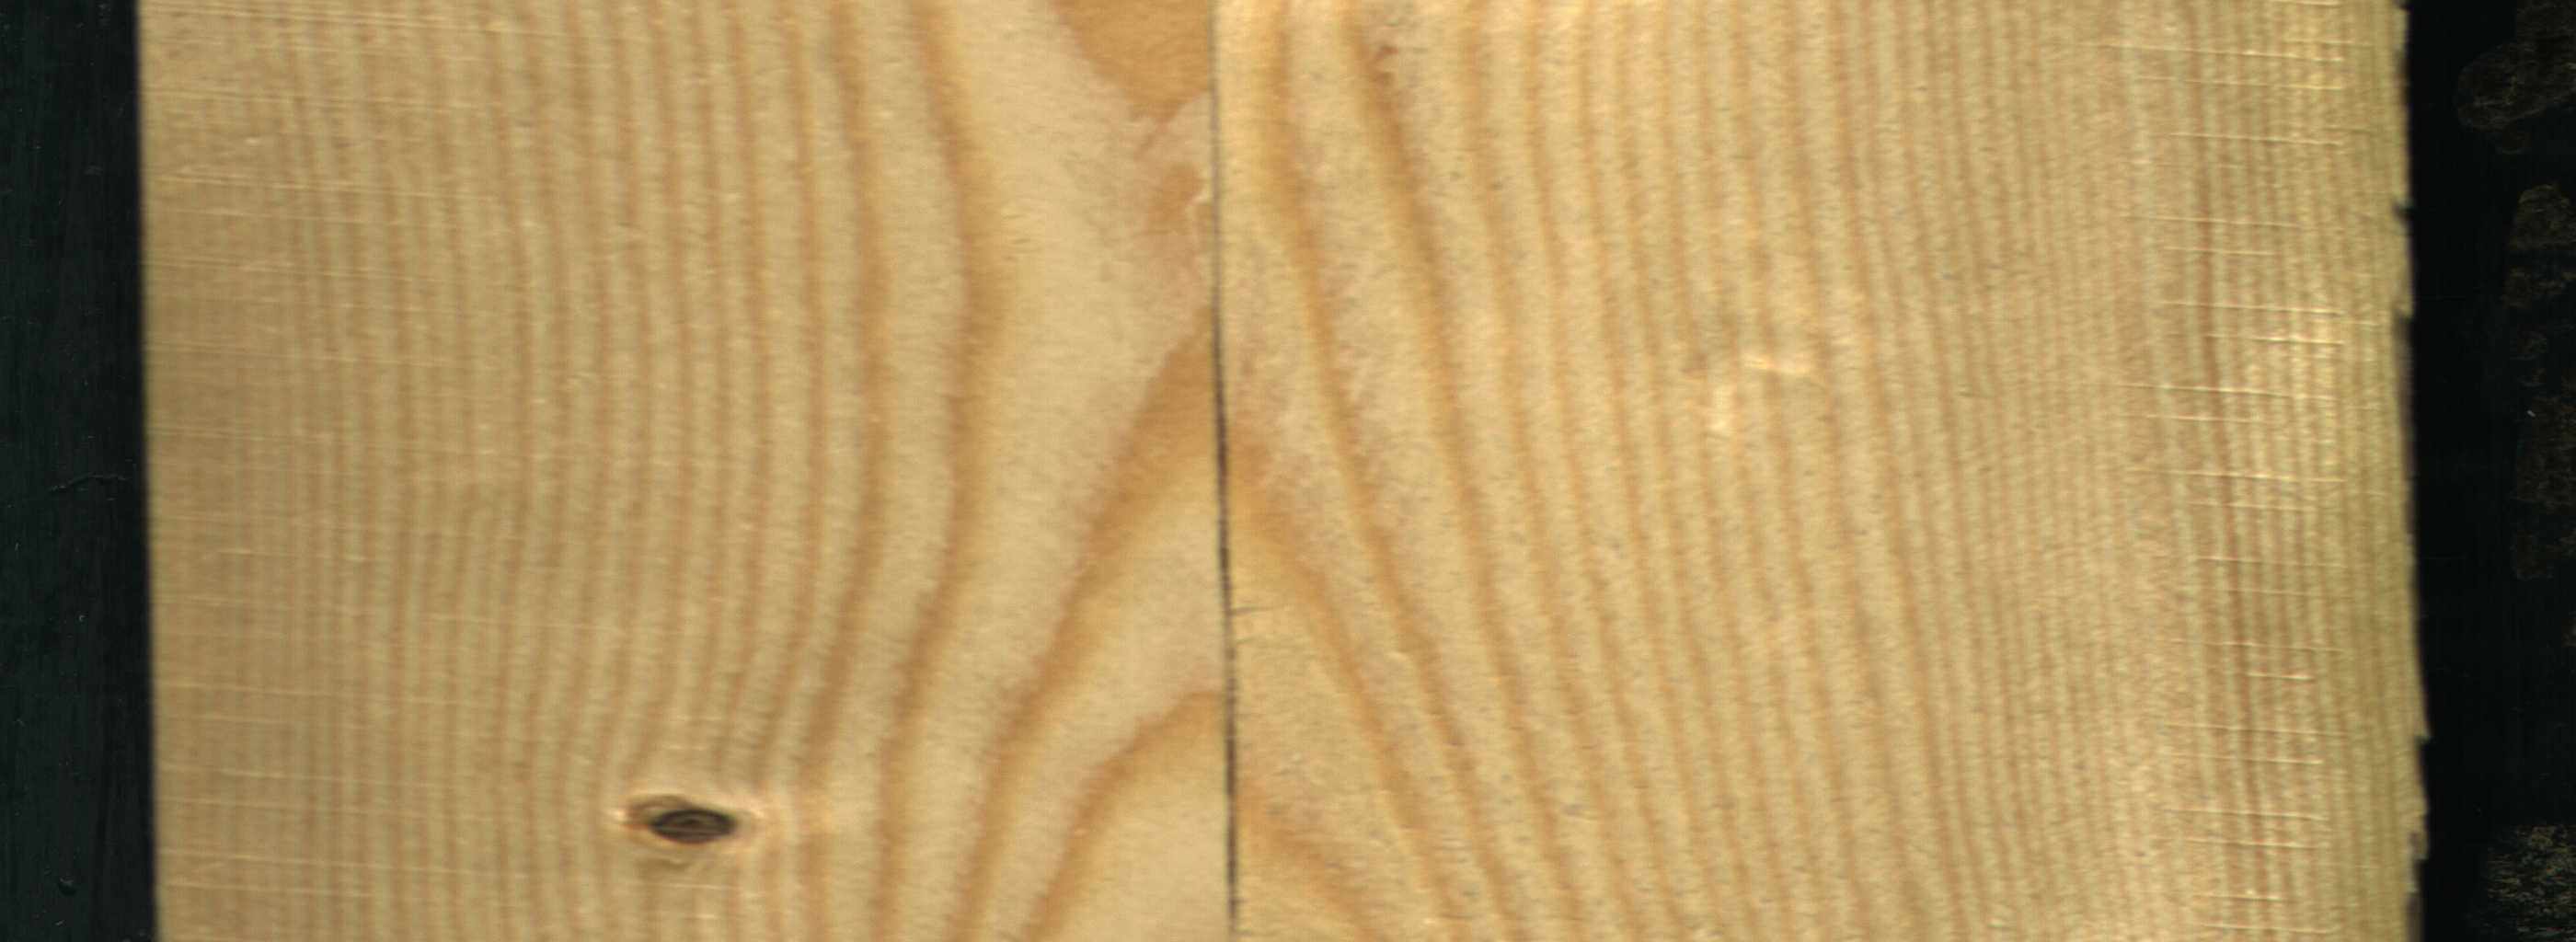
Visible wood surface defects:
Crack
Dead_Knot